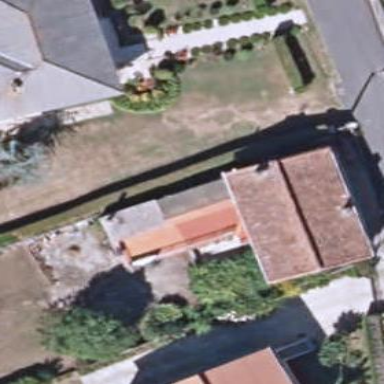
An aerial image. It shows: Simple house.